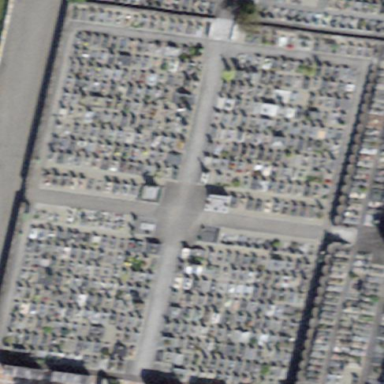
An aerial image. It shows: Cemetery.